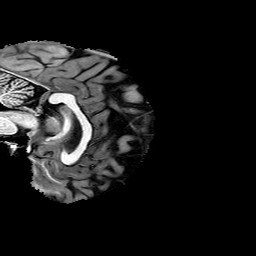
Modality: T1w
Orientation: sagittal
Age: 29
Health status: healthy
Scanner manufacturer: philips
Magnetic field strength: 3 T
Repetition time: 0.007833 s
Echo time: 0.003604 s